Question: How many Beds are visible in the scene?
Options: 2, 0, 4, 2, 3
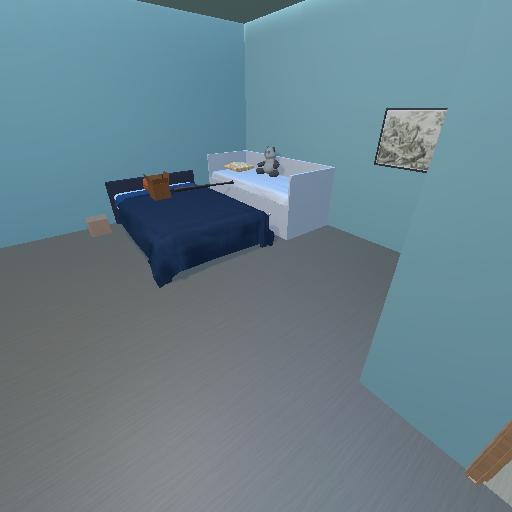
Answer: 2